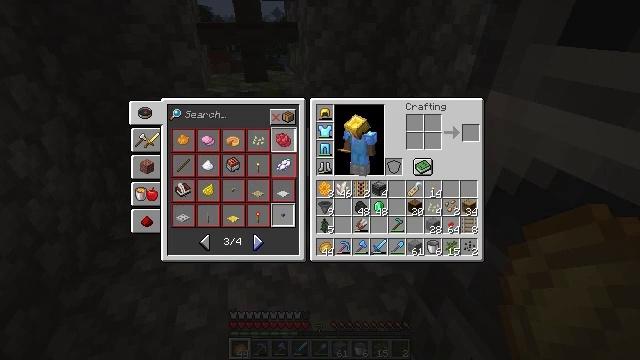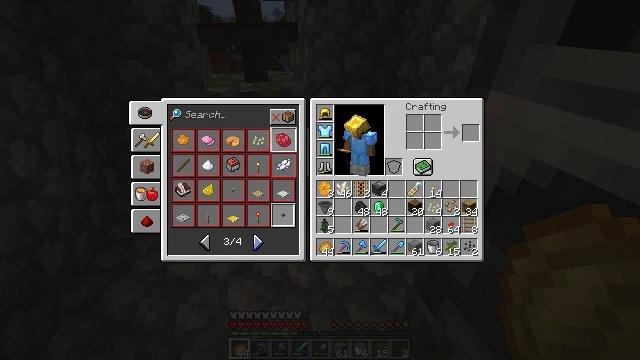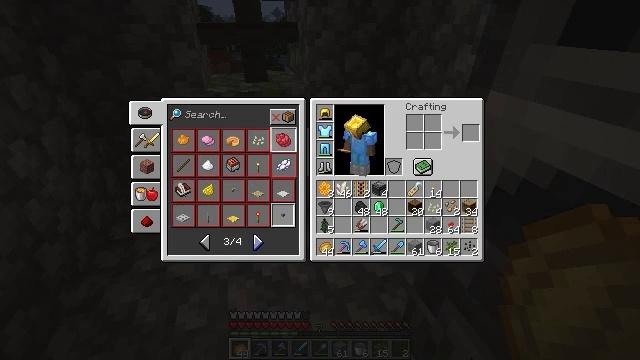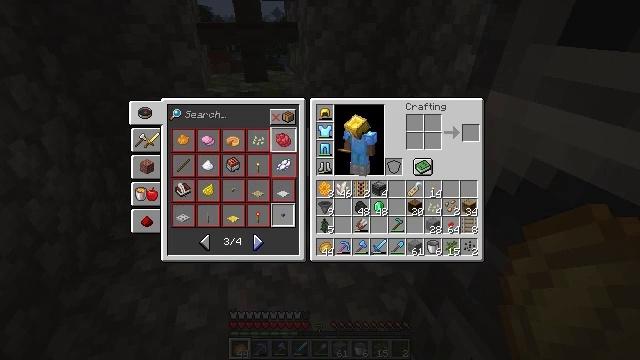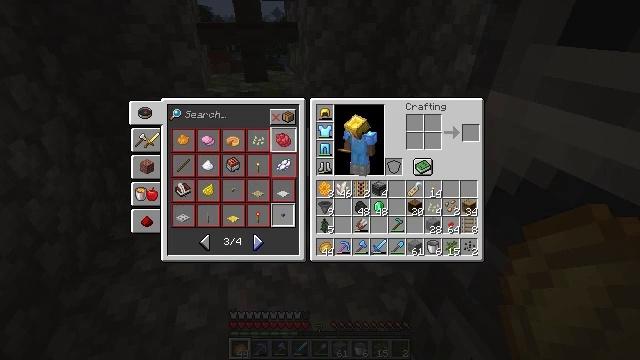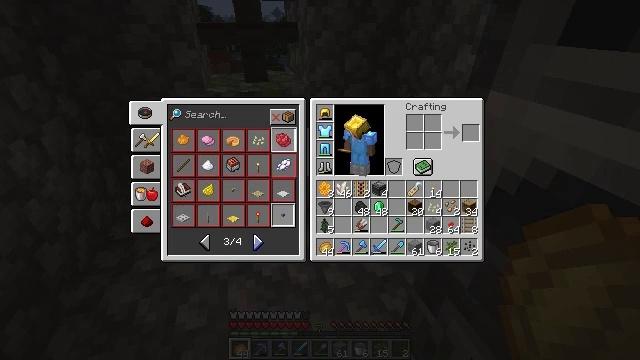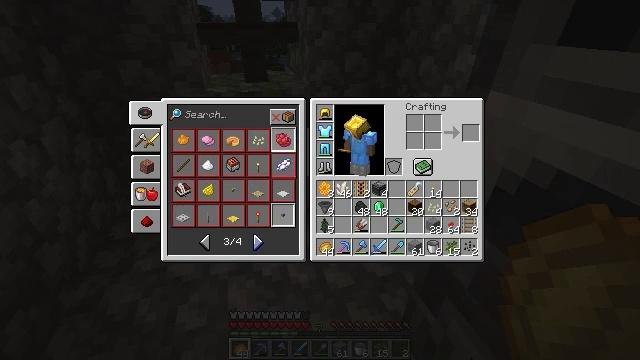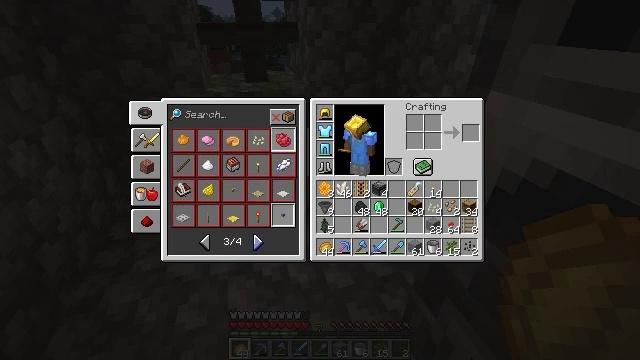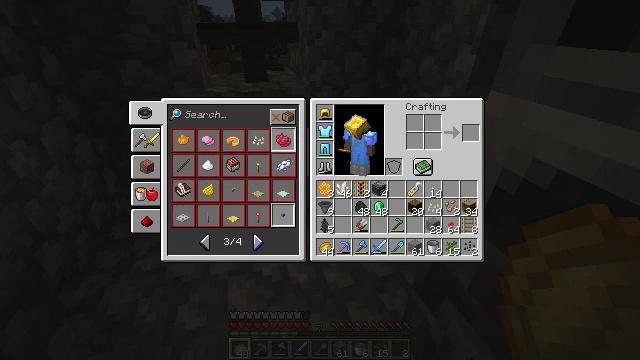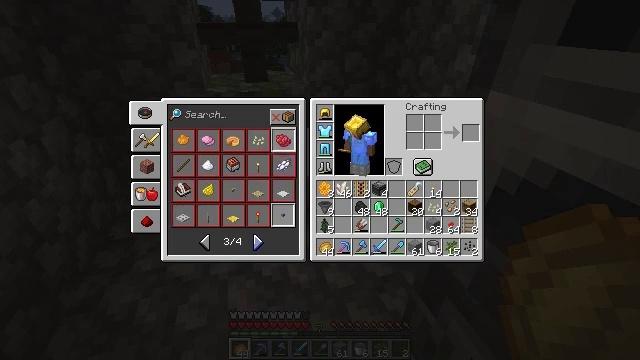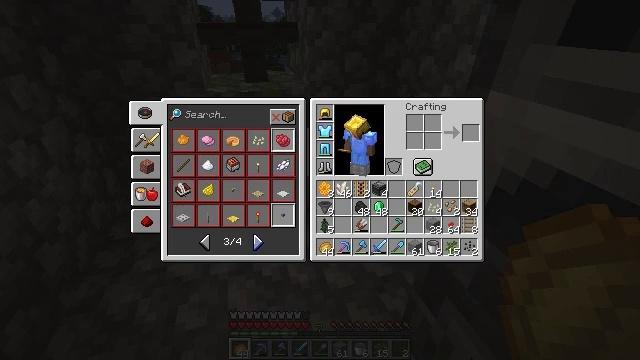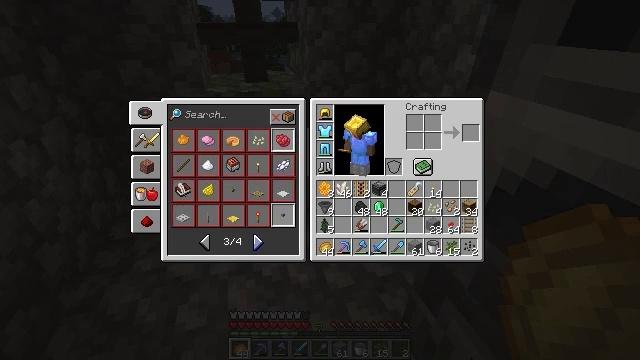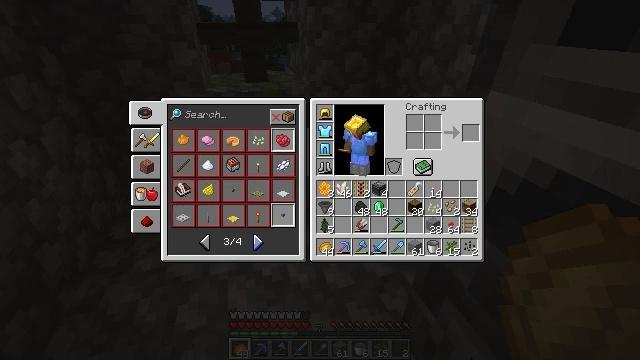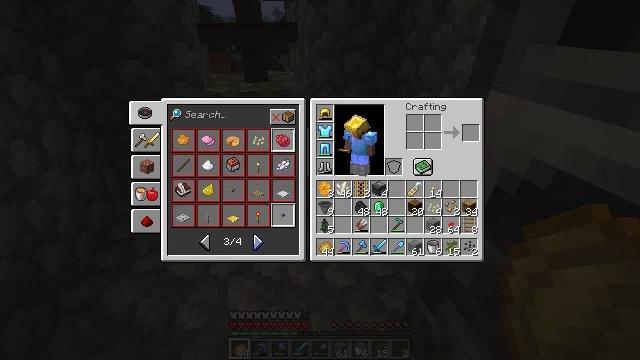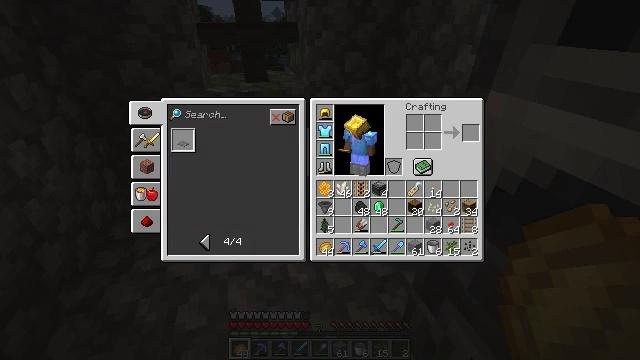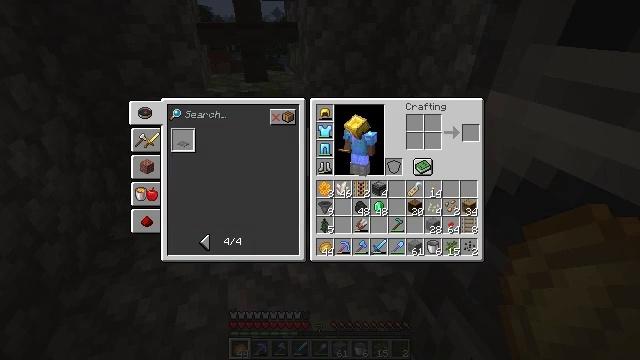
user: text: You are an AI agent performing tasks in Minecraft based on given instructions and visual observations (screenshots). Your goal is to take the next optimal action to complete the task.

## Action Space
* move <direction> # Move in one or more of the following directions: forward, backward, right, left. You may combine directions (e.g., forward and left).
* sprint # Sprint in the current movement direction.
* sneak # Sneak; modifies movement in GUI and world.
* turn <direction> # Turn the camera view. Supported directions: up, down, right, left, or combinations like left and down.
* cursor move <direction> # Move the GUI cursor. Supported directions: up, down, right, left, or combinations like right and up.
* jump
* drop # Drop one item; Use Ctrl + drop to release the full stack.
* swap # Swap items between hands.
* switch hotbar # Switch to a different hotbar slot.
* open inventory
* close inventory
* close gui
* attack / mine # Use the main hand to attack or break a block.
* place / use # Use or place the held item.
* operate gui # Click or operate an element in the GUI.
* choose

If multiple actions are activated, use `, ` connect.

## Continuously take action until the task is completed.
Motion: motion action
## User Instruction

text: Mine the brewing stand from your base.
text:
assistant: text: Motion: no_op
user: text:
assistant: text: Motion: no_op
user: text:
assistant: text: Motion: no_op
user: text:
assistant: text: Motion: no_op
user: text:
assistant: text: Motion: no_op
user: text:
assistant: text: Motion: no_op
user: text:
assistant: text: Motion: no_op
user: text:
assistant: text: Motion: no_op
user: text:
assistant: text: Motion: no_op
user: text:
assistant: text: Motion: no_op
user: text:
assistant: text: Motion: no_op
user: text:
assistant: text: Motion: no_op
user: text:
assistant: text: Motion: no_op
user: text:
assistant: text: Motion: operate gui
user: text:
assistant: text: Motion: operate gui
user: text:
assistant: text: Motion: operate gui
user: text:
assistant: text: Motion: no_op
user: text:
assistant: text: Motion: no_op
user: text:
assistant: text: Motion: no_op
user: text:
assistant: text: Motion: no_op
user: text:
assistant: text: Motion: no_op
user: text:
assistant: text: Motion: no_op
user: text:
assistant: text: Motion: no_op
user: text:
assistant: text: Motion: no_op
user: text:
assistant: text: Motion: no_op
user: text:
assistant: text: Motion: no_op
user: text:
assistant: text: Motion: cursor move left
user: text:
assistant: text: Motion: cursor move left
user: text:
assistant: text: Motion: no_op
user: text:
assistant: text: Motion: no_op